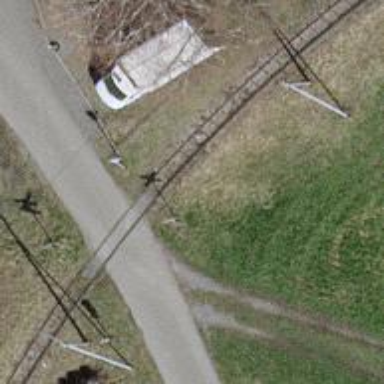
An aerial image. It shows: Uncontrolled level crossing for railway.